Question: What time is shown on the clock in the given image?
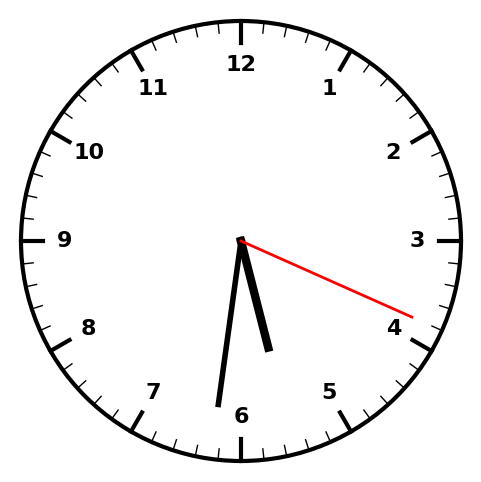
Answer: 05:31:19